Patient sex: M
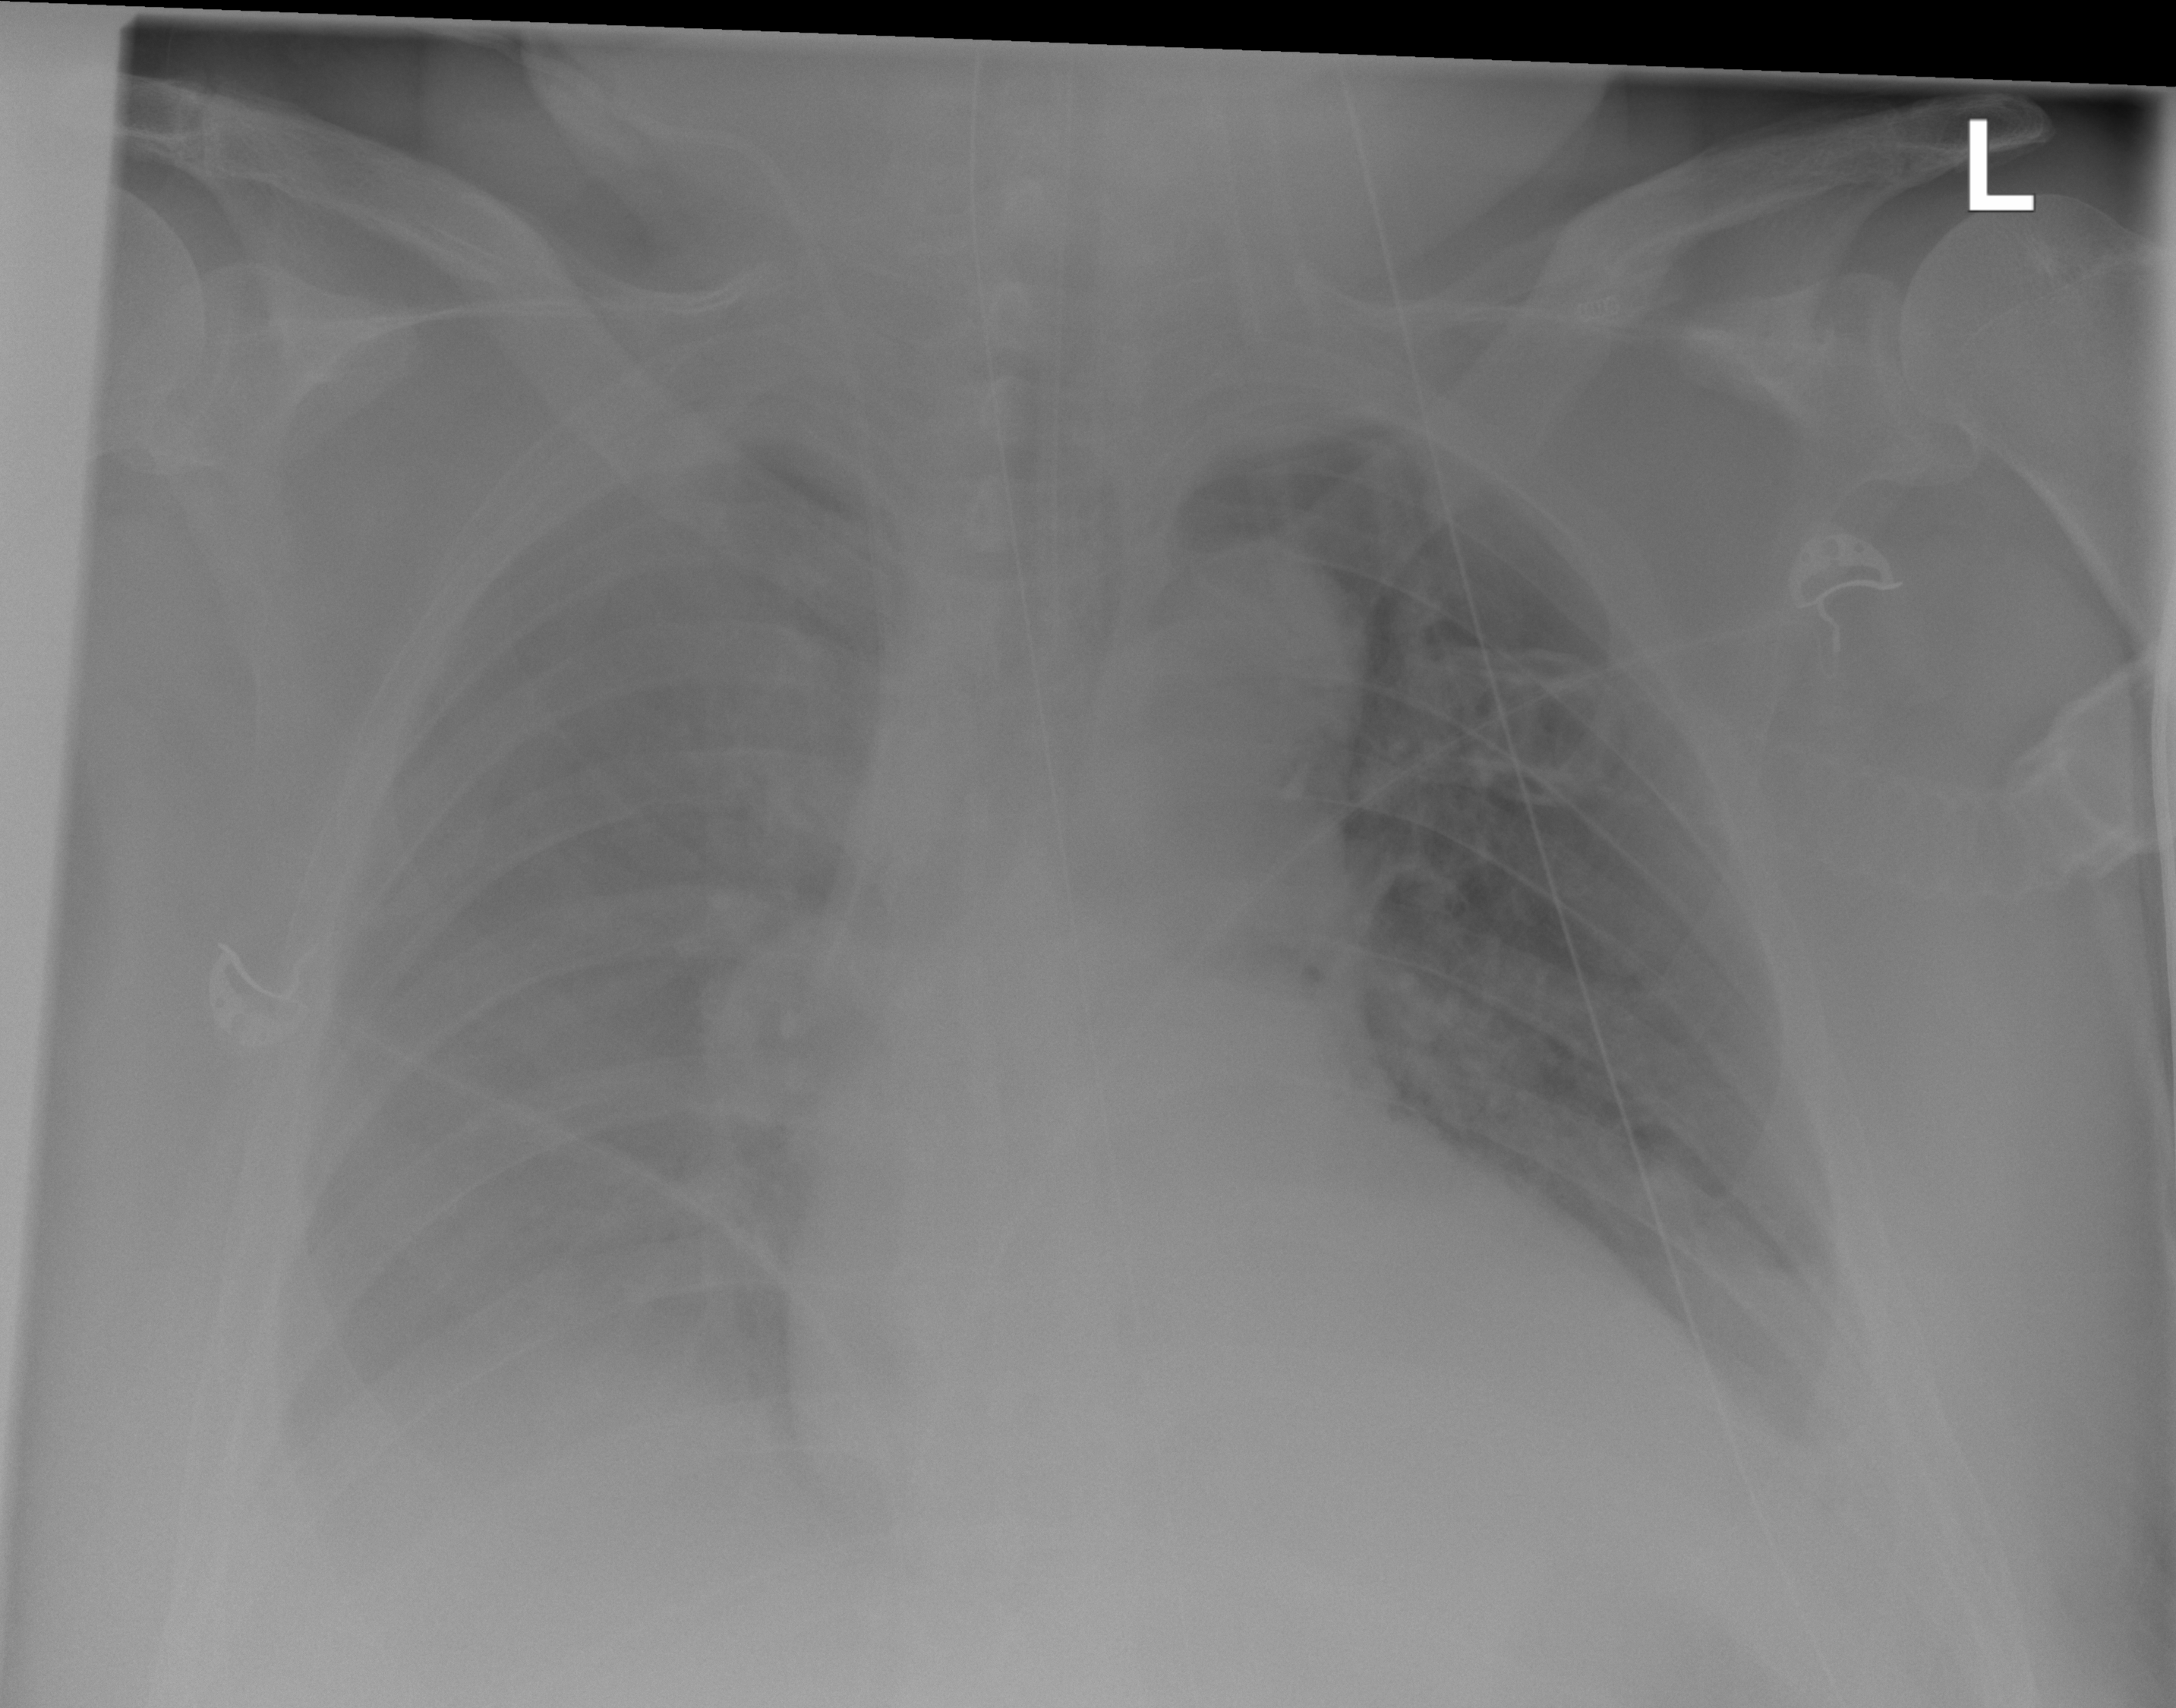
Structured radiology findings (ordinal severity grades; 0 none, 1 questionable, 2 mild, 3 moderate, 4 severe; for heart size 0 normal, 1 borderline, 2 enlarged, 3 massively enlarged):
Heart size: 1
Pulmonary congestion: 2
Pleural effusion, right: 3
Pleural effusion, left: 2
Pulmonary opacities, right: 0
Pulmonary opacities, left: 0
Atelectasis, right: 2
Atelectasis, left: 2